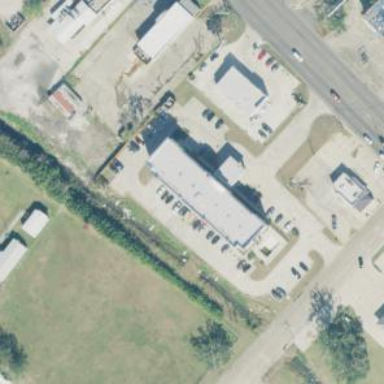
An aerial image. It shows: Building that is motel.